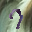
Label: 7